Field crop: tomato
Growth stage: 1
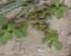
Species: portulaca